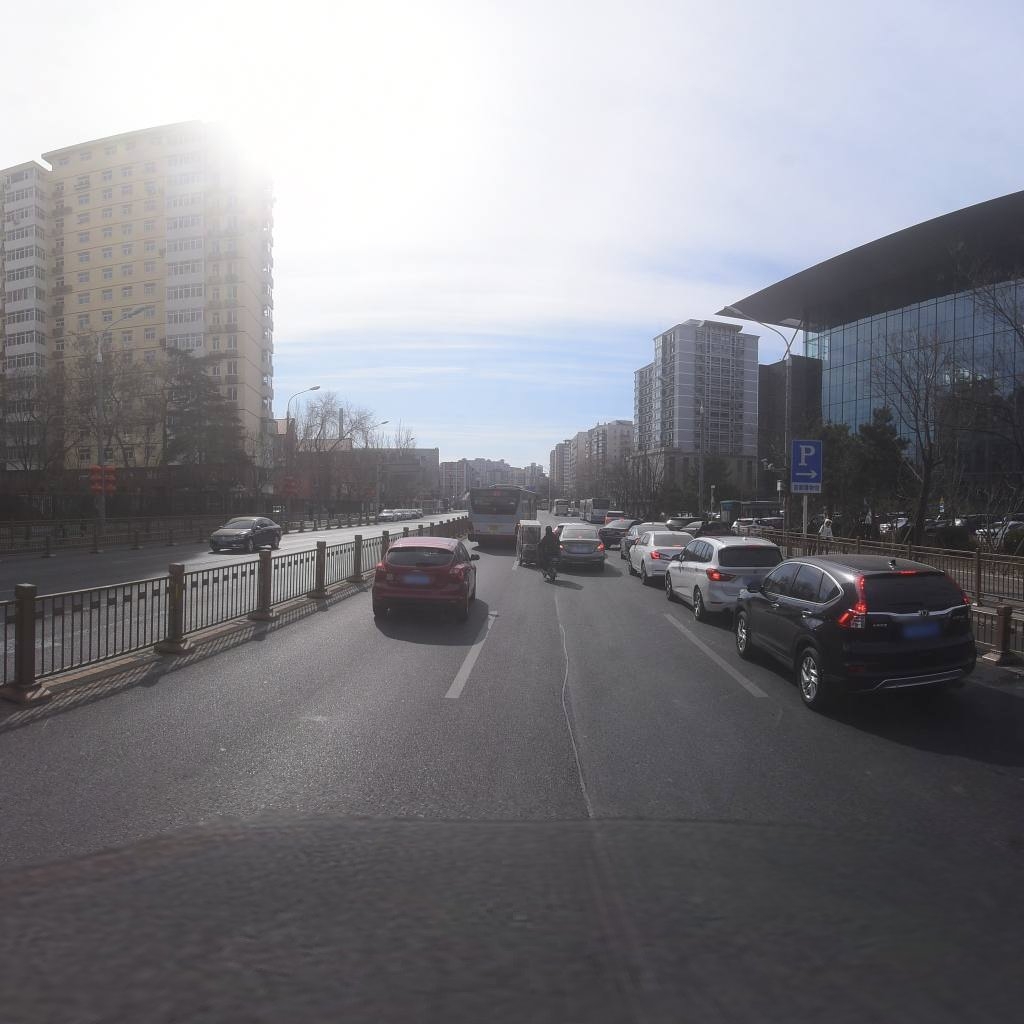
Region: Xicheng
Road damage annotations: longitudinal patch